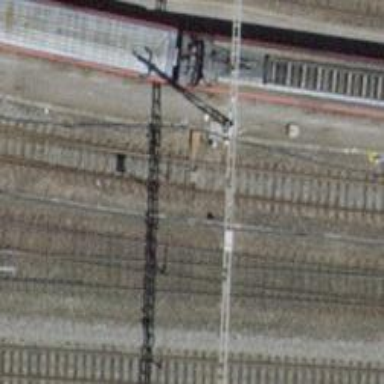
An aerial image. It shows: Railway switch.